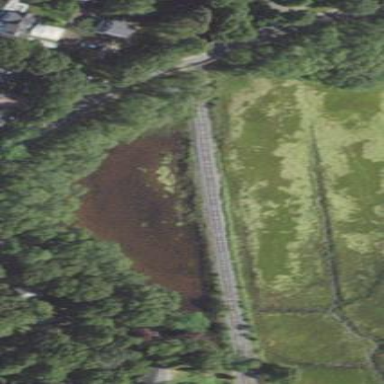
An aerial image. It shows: Beautiful wet meadow natural wetland.